Interaction volume radius: 5 \u00c5
Interaction volume height: 25 \u00c5
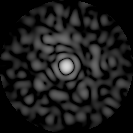
Disorder parameter: 0.8358